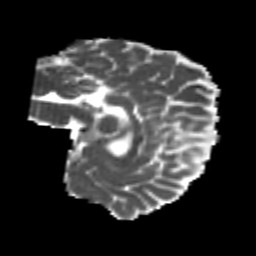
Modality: MD
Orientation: sagittal
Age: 20
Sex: female
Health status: healthy
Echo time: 0.074 s